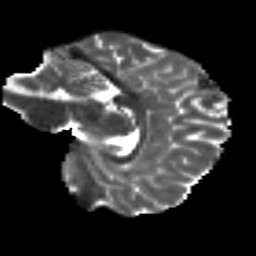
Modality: T2w
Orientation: sagittal
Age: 23
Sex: male
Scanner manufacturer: siemens
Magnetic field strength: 3 T
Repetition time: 8.8 s
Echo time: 0.085 s